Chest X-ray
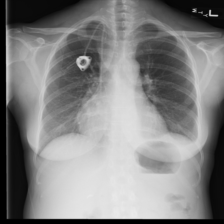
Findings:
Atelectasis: positive
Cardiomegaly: positive
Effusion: positive
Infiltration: positive
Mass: negative
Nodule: negative
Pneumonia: negative
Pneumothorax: negative
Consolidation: negative
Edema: negative
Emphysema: negative
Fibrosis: negative
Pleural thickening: negative
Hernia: negative